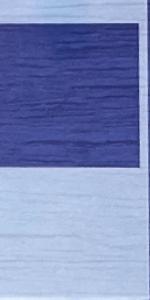
Label: Empty